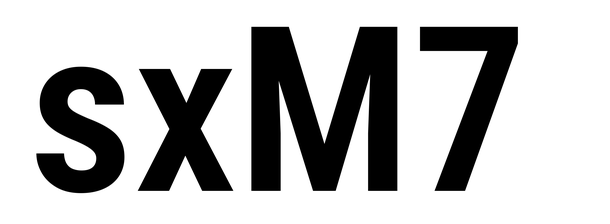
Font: Roboto_Condensed_SemiBold